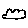
Label: cloud